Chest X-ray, AP view. Patient: 56 years old, sex F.
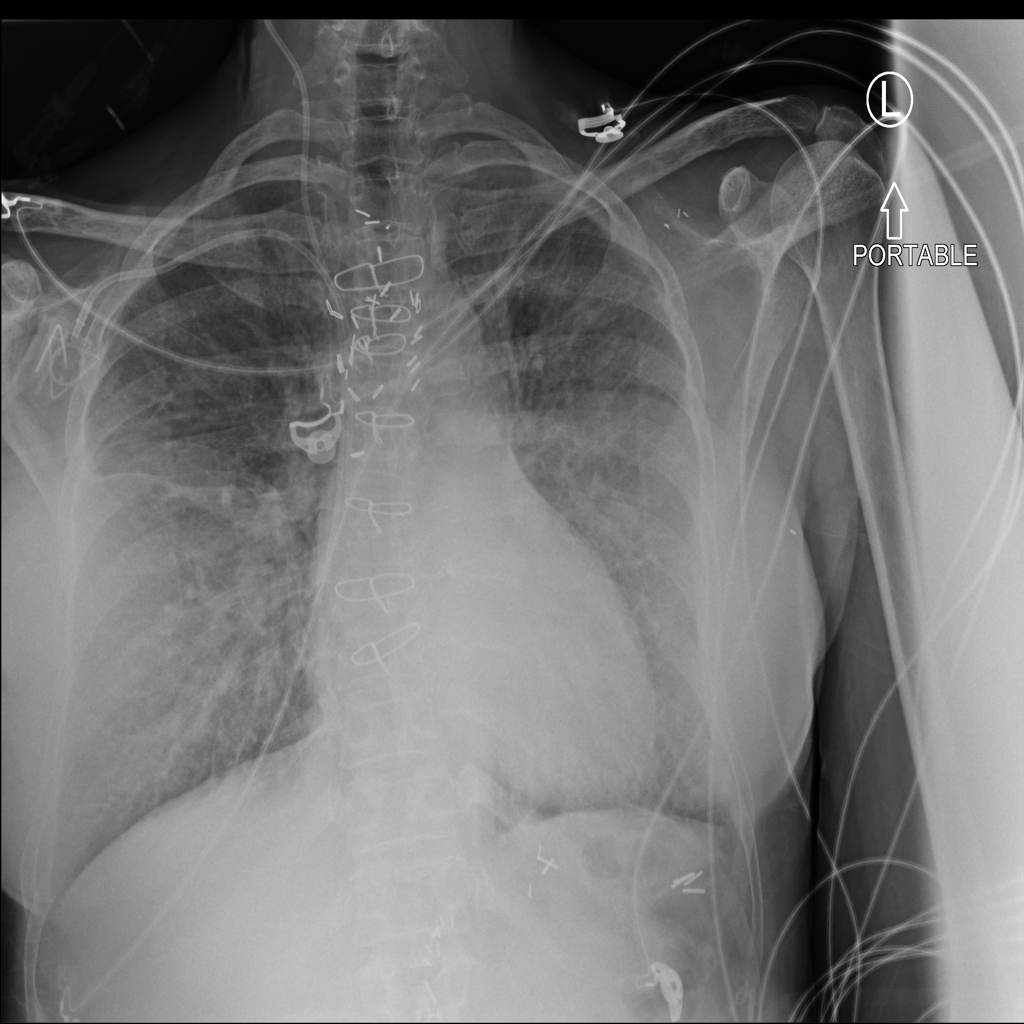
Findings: Cardiomegaly